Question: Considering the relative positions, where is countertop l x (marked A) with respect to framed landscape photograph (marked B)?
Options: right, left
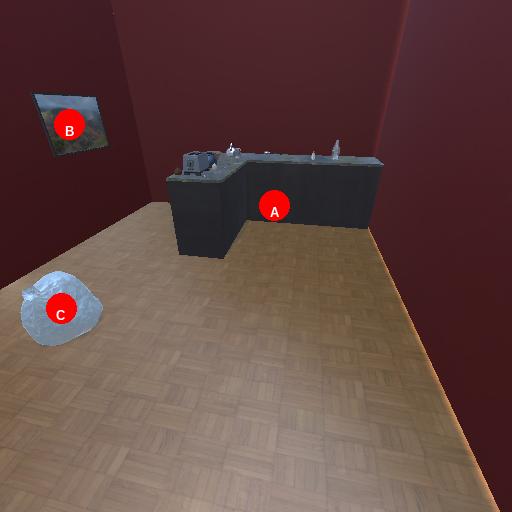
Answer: right